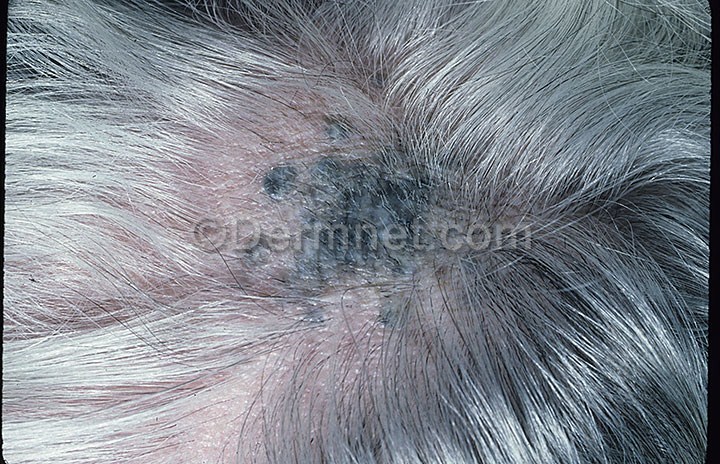
Disease: Melanoma Skin Cancer Nevi and Moles